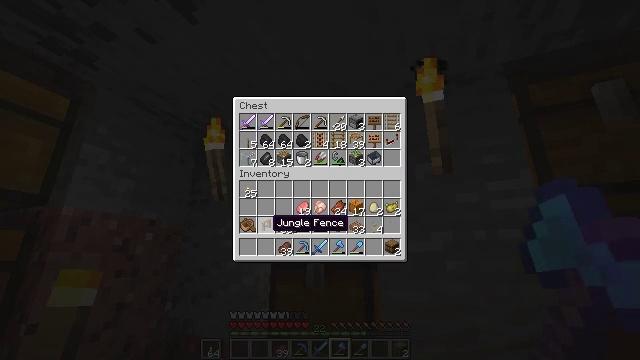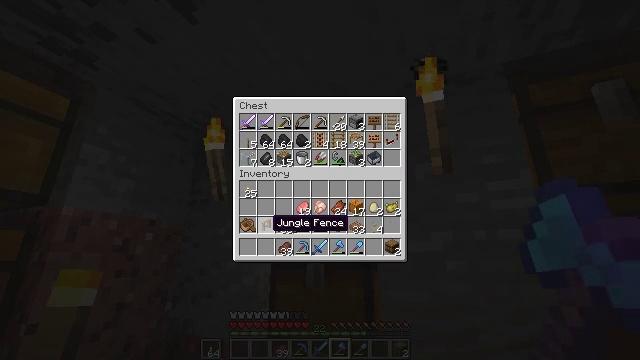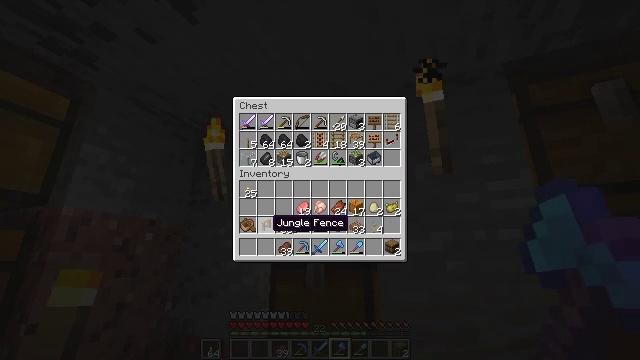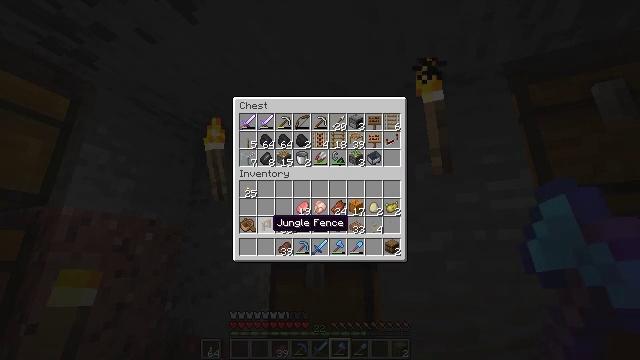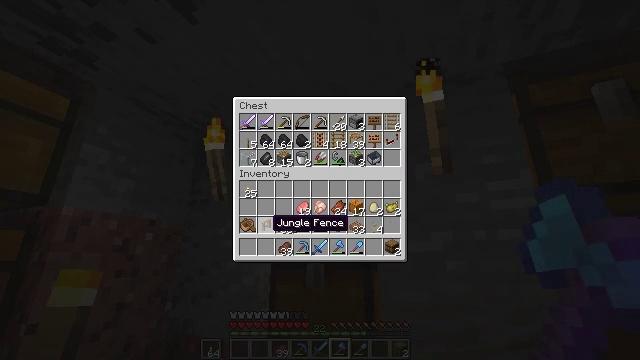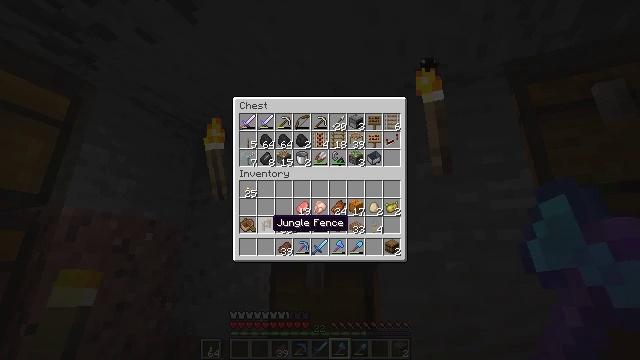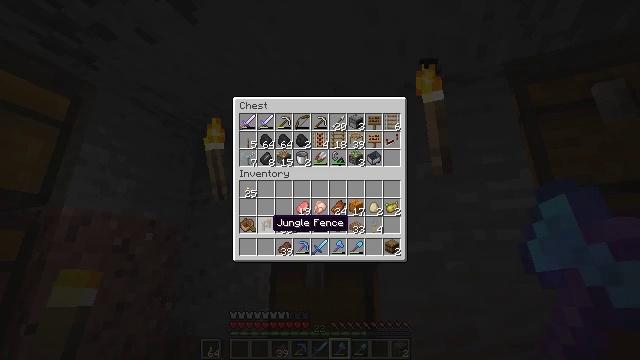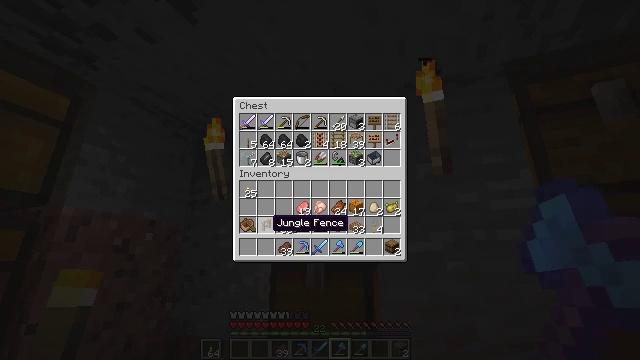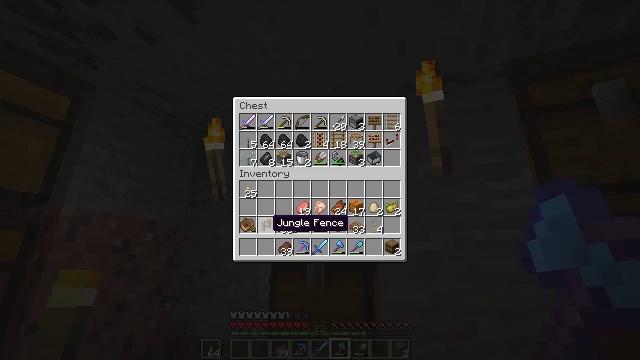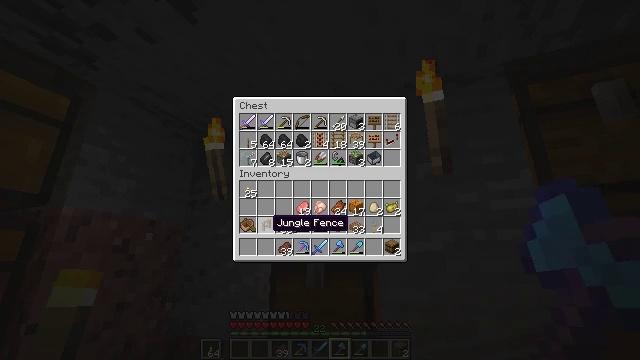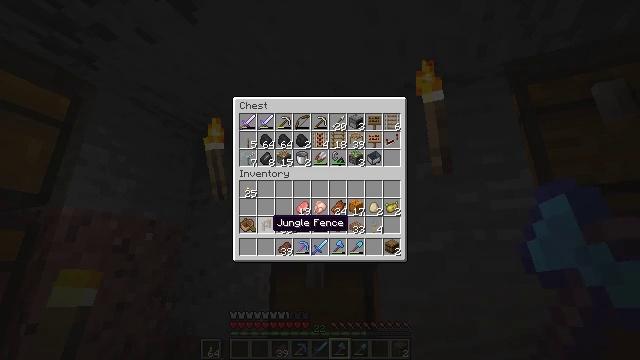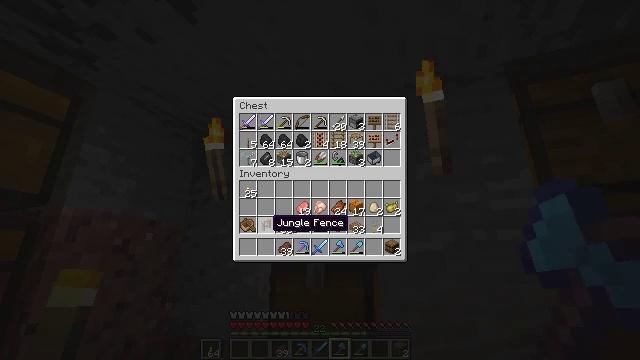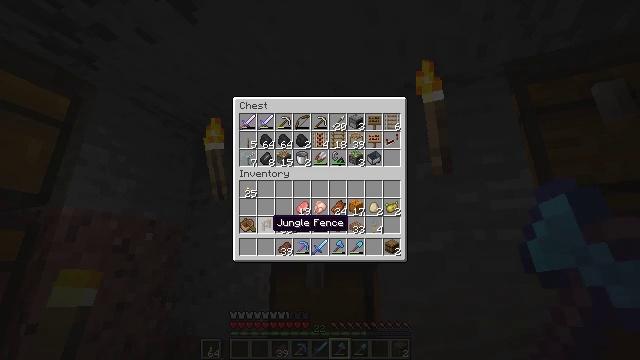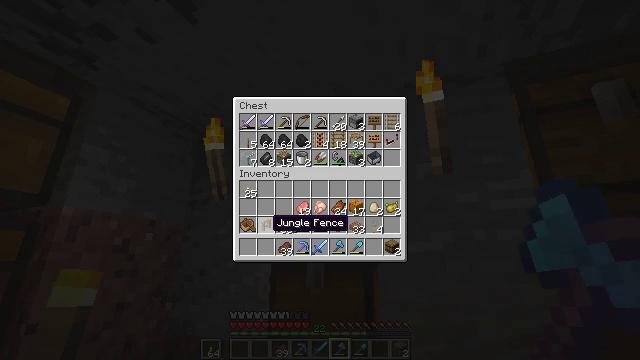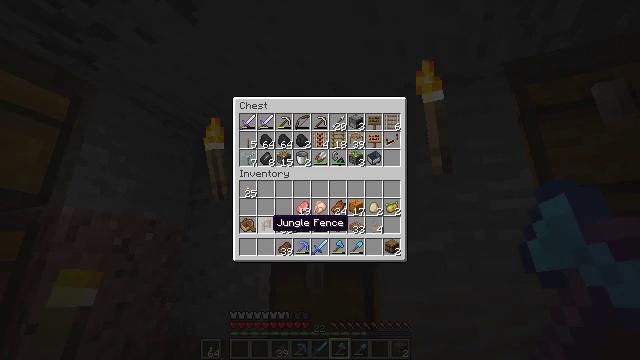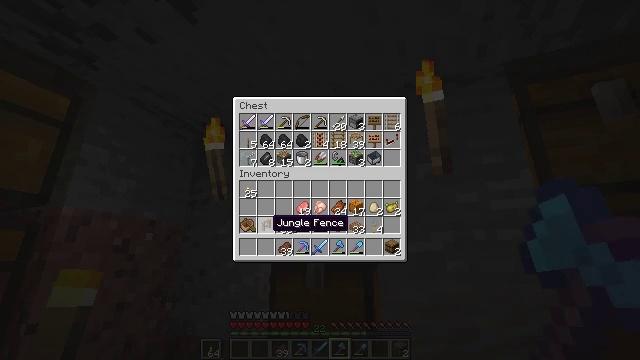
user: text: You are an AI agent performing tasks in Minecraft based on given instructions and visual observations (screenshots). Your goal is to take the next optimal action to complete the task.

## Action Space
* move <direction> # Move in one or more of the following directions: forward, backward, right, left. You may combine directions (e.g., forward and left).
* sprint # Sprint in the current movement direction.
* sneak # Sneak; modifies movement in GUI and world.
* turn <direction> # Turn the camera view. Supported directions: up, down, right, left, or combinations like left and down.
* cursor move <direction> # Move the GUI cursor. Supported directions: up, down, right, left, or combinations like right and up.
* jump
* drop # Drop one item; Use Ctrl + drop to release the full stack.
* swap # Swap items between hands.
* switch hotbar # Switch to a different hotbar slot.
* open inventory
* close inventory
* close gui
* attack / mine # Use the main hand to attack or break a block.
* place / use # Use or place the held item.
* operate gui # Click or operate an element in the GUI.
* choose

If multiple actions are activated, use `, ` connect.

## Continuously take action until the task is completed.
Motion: motion action
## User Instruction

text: Reclaim the chest into your inventory.
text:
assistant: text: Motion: sneak
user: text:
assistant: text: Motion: sneak
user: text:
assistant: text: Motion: sneak
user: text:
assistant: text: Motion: sneak
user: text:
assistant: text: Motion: sneak
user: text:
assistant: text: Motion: sneak
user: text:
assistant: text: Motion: sneak
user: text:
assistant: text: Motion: sneak
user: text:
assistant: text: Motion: sneak
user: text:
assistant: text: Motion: sneak
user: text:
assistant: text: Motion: sneak
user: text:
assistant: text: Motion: no_op
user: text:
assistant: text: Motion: no_op
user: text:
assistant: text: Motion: no_op
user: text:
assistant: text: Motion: no_op
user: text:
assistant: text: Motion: no_op
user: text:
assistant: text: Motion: no_op
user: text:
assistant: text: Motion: no_op
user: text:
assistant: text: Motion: no_op
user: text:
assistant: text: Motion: no_op
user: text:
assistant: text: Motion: no_op
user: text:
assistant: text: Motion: no_op
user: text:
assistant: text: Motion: close gui
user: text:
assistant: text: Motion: no_op
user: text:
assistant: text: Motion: no_op
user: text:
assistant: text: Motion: turn down
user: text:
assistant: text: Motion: turn right and down
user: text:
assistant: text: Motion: turn down
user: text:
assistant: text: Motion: turn down
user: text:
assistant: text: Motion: use / place